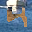
Label: 4